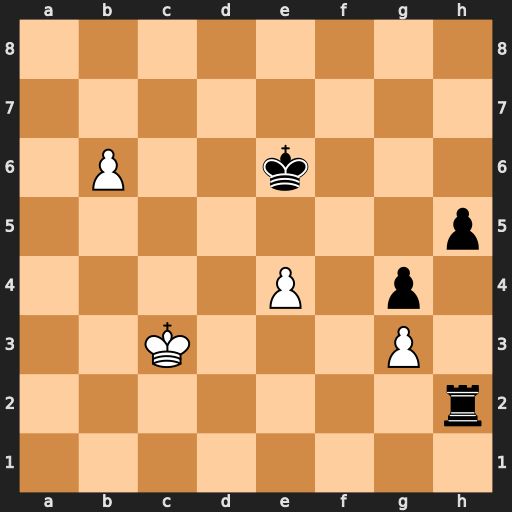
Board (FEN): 8/8/1P2k3/7p/4P1p1/2K3P1/7r/8
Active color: w
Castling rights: -
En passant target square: -
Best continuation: b7 Ke5 b8=Q+